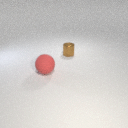
small brown metal cylinder behind large red rubber sphere